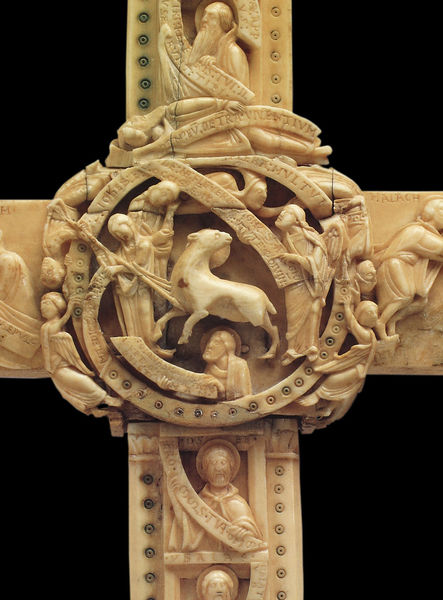
Titel: The Cloisters Cross (Klosterkreuz) , Kreuz aus Bury St. Edmunds
Institution: New York, The Metropolitan Museum of  Art
Schlagwörter: flügel, mann, wunde, menschen, ausschnitt, hell, männer, säule, weiss, tier, bart, gesichter, tod, kreis, rund, engel, relief, bein, schrift, figuren, rad, lanze, detail, inschrift, plastik, blut, lamm, kreuz, text, waffe, beschriftung, kranz, schnitzerei, heiligenschein, nimbus, jesus, heiliger, lanzen, heilige, opfer, speer, speere, töten, heilig, ermorden, erstechen, schnitzen, elfenbein, latein, schriftband, apostel, lamm gottes, spruchbänder, elfenbeinschnitzerei